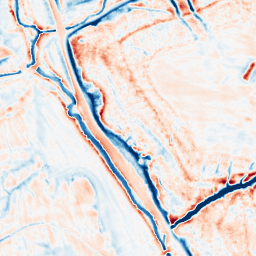
Category: multiscale
Decomposition family: dog_multiscale
Decomposition parameters: sigma_ratio: 2
n_scales: 3
base_sigma: 0.5
Upsampling method: bicubic_3x
Upsampling parameters: scale: 3
Upsampling scale: 3